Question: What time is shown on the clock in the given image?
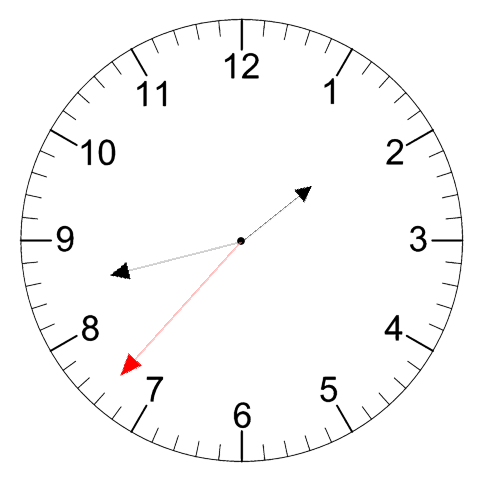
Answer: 01:42:37